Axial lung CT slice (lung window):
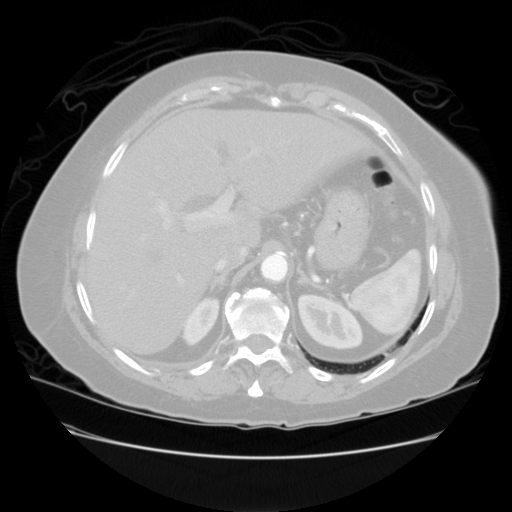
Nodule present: no